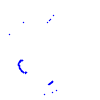
Particle: kaon